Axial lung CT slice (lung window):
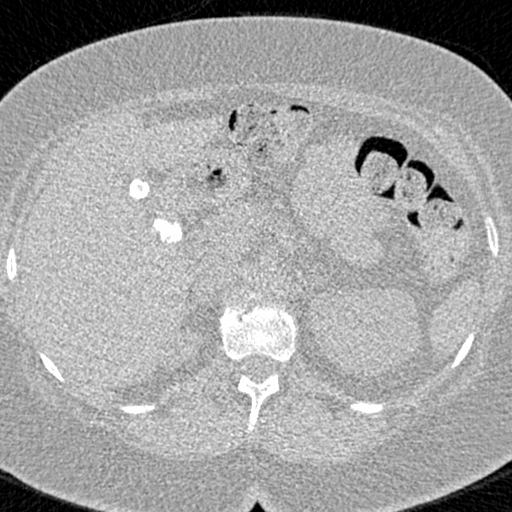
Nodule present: no